Interaction volume radius: 5 \u00c5
Interaction volume height: 10 \u00c5
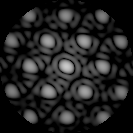
Disorder parameter: 0.1025